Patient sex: M
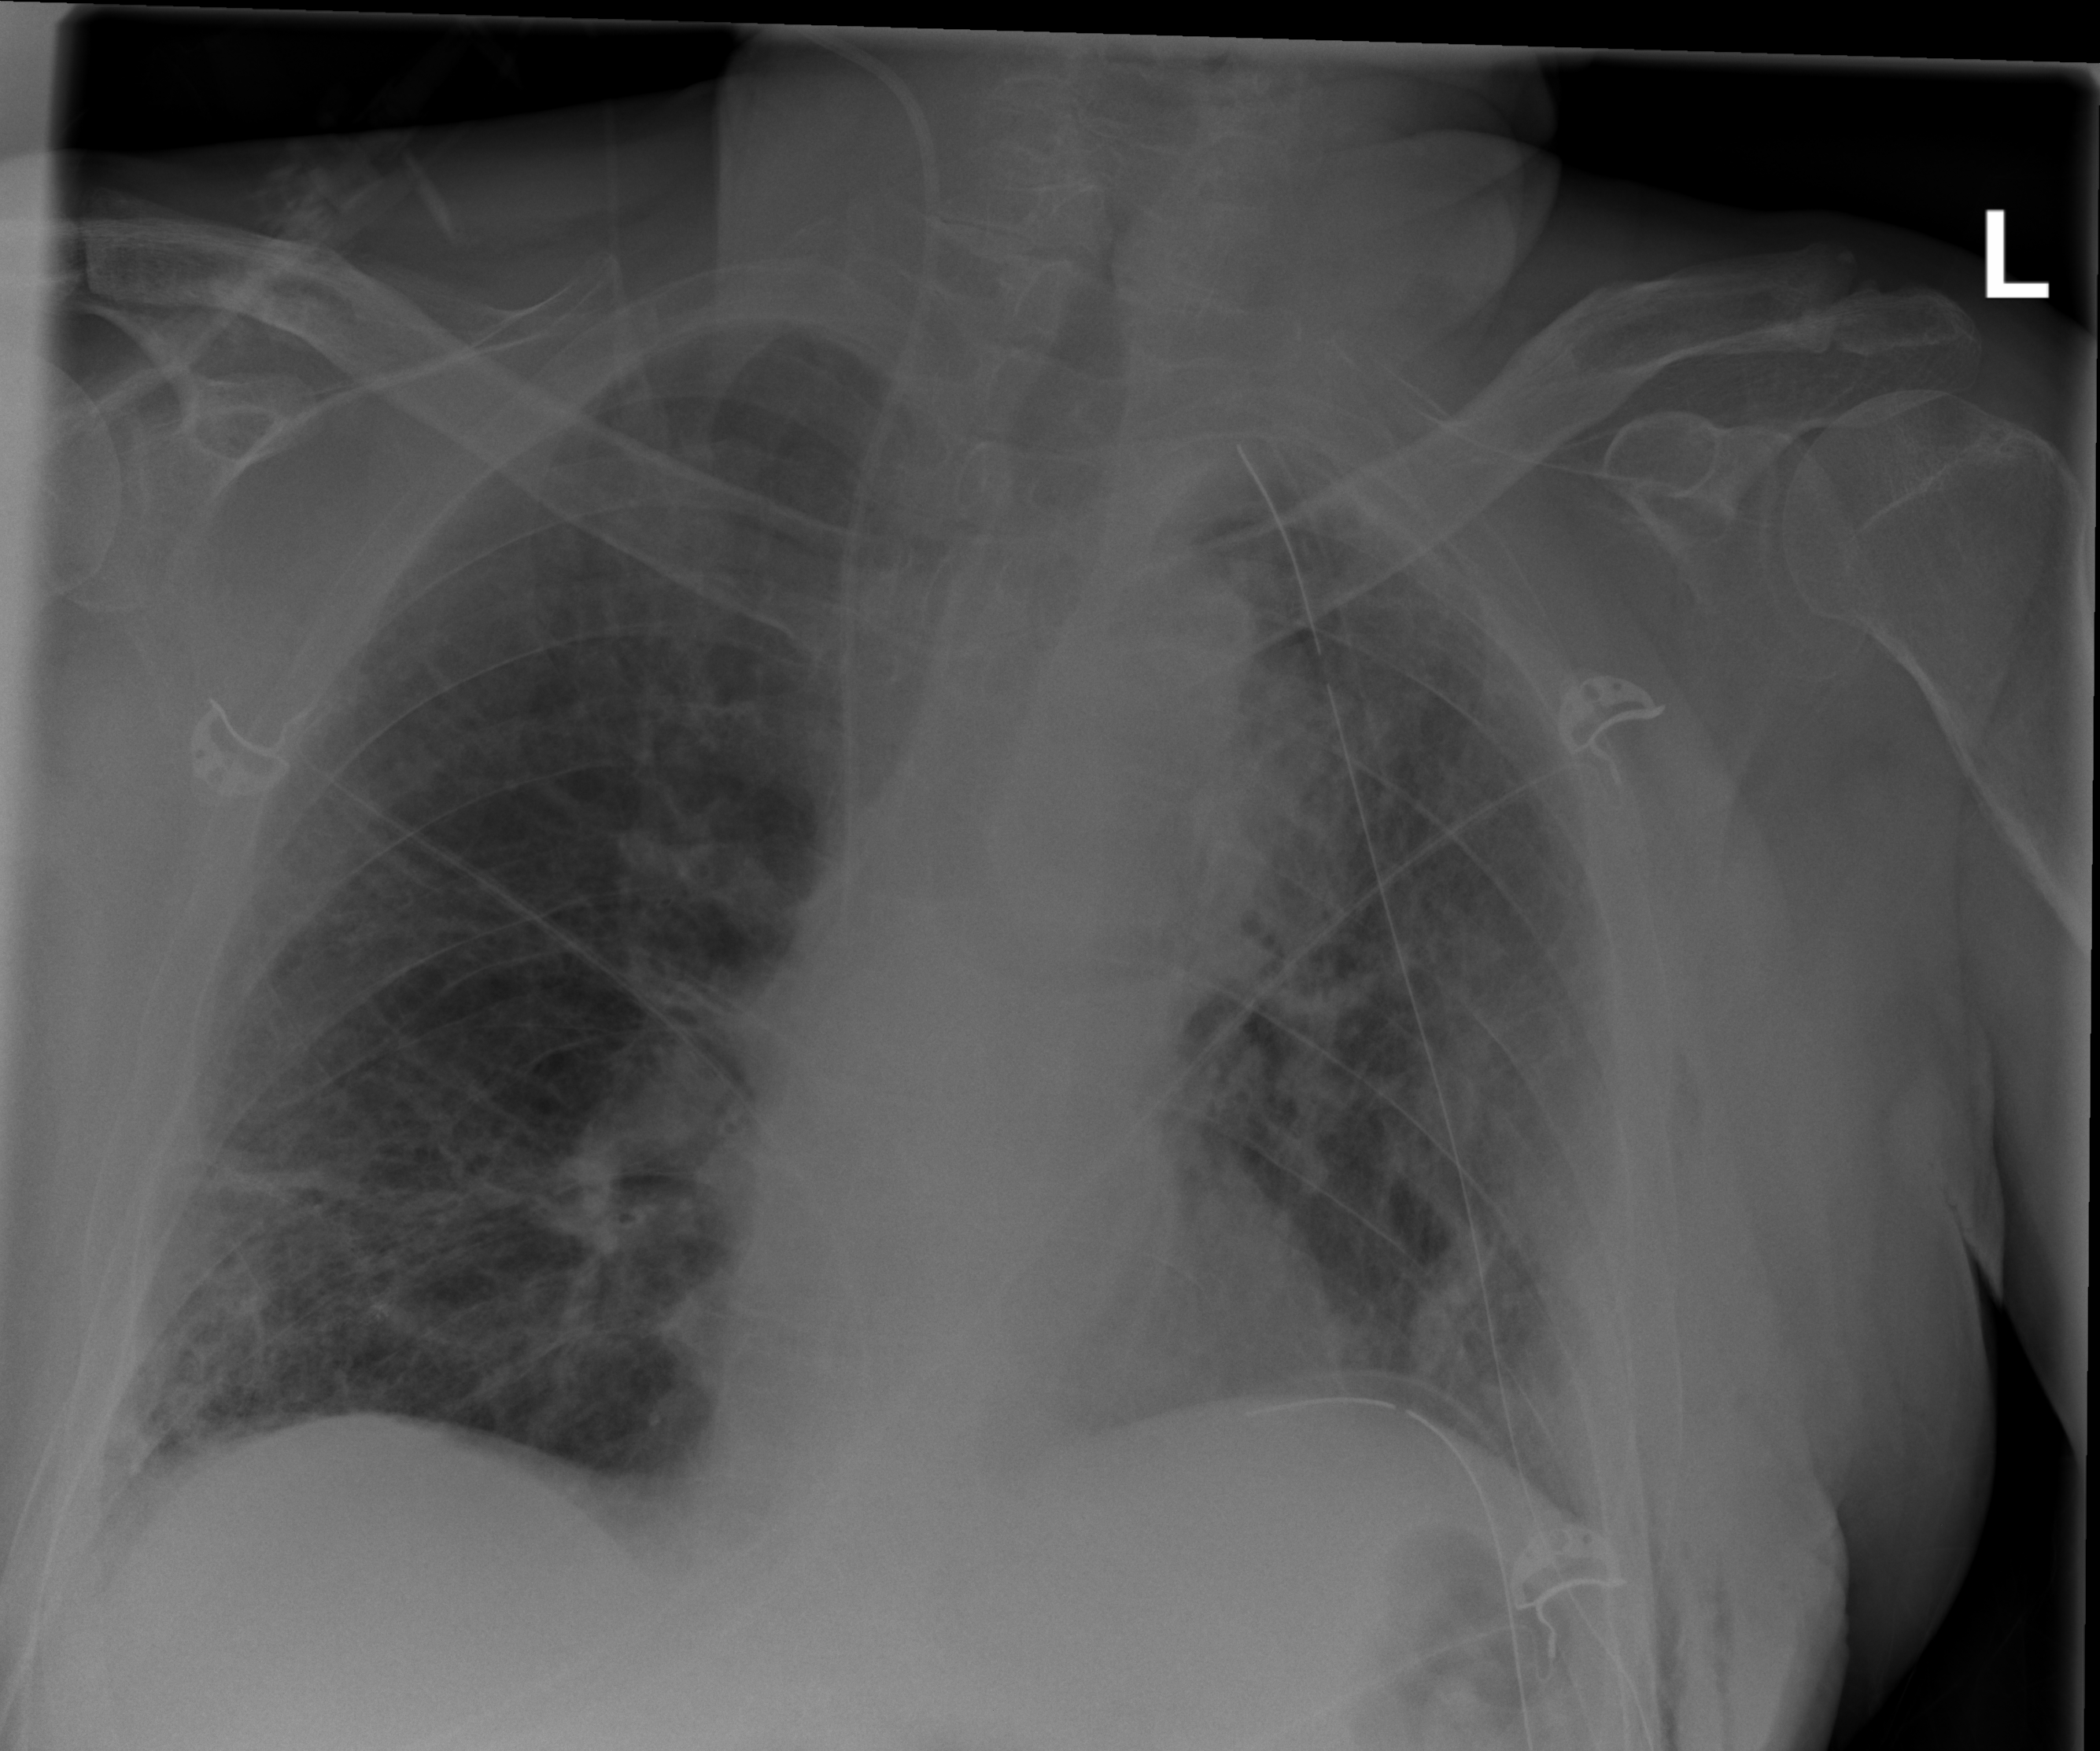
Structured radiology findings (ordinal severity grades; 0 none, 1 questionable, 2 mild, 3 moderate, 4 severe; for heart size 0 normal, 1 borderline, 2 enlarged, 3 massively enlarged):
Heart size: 0
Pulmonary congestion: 2
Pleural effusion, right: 0
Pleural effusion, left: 0
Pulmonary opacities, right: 2
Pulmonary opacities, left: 2
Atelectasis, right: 2
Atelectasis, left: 2